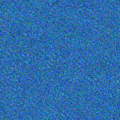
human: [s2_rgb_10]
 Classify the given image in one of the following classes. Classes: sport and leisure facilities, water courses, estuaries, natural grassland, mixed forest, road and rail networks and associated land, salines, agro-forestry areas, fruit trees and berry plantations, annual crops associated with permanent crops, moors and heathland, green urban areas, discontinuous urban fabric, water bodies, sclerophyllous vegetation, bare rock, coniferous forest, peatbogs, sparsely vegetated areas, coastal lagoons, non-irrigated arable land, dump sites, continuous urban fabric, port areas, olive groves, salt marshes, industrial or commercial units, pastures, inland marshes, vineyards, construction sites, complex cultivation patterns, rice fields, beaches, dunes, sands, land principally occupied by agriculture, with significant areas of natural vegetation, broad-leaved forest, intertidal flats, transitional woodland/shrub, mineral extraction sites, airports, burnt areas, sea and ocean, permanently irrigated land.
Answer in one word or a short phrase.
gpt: sea and ocean